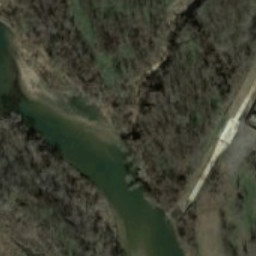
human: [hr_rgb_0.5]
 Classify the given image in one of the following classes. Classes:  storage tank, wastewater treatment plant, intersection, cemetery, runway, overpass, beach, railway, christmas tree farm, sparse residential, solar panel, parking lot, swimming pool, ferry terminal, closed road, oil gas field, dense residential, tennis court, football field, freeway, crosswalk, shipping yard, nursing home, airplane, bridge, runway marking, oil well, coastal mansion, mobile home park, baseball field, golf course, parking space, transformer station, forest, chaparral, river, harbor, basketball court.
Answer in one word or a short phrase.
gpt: river